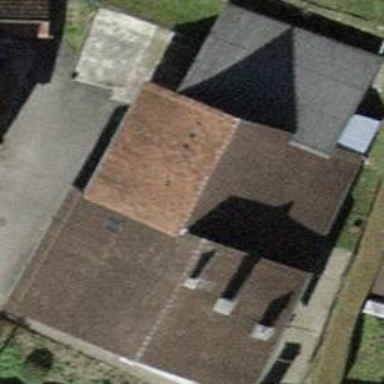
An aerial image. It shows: Farm building with gabled roof.